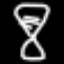
Label: hourglass